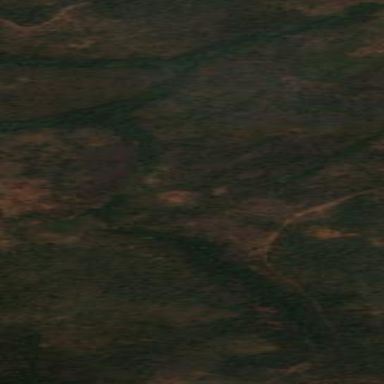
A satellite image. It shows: Forest area.